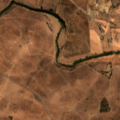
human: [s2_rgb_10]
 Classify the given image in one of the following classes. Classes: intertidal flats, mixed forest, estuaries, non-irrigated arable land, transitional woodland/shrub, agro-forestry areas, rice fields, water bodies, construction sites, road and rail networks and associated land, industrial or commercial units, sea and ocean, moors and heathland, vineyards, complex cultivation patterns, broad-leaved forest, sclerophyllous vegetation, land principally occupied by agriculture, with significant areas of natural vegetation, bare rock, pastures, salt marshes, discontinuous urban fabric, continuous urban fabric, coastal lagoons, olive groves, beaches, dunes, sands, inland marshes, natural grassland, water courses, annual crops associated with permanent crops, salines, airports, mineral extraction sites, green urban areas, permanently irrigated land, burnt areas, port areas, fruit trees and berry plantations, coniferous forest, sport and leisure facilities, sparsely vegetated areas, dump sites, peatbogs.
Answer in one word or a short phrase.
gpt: non-irrigated arable land, transitional woodland/shrub